Interaction volume radius: 10 \u00c5
Interaction volume height: 35 \u00c5
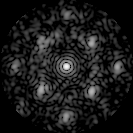
Disorder parameter: 0.4594